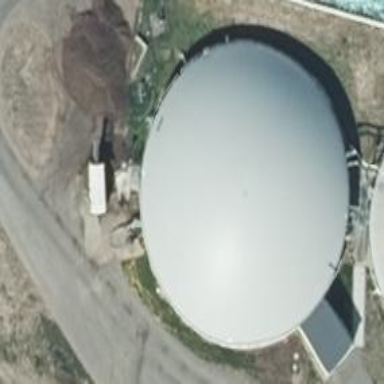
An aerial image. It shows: Storage tank that is man-made.